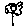
Label: flower